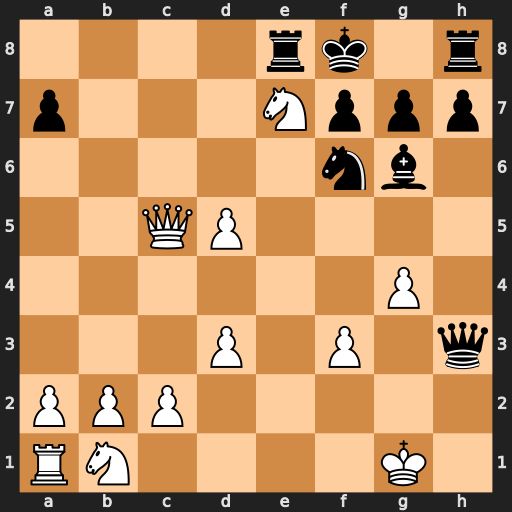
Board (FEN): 4rk1r/p3Nppp/5nb1/2QP4/6P1/3P1P1q/PPP5/RN4K1
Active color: w
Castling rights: -
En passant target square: -
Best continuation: Nxg6+ Kg8 Qf8+ Rxf8 Ne7#